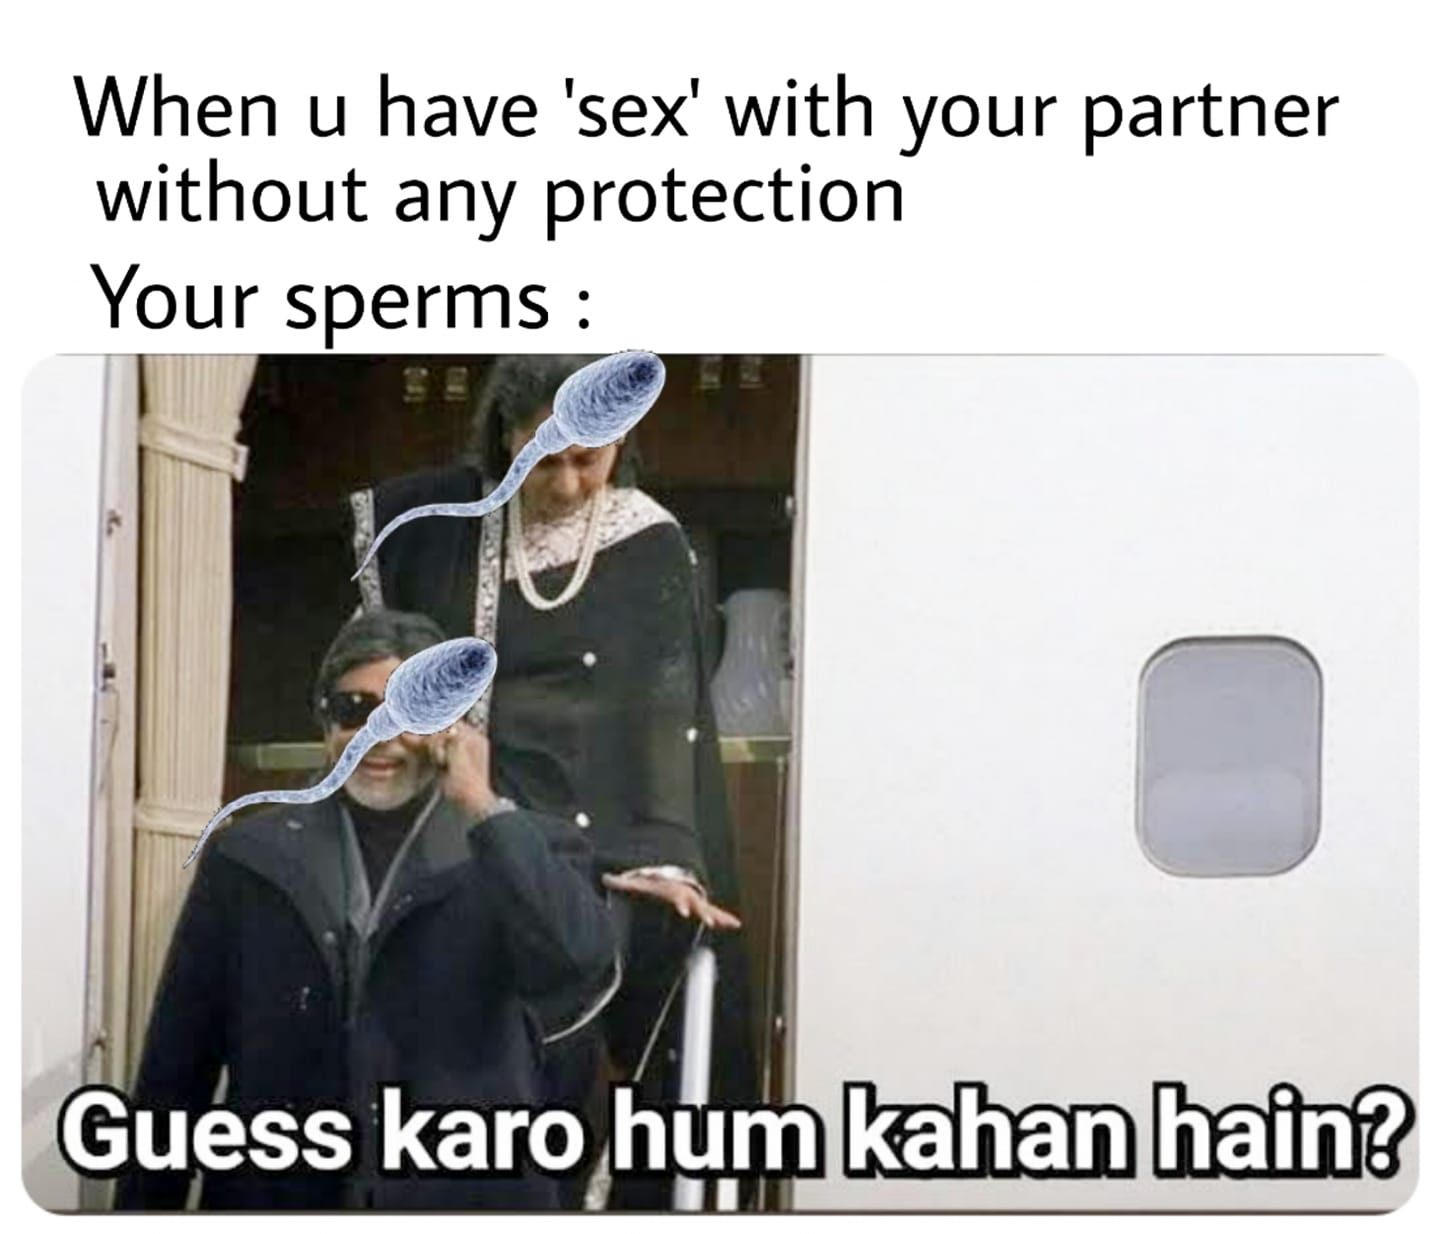
Caption: When u have sex with your partner without any protection    Your Sperms:    Guess karo hum kahan hai ?
Label: hate